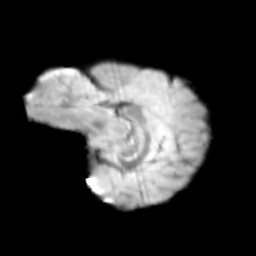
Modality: T2w
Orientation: sagittal
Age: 11
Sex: female
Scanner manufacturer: siemens
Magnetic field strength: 3 T
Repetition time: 3.8 s
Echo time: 0.07 s